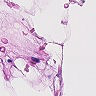
Metastatic tissue present: no